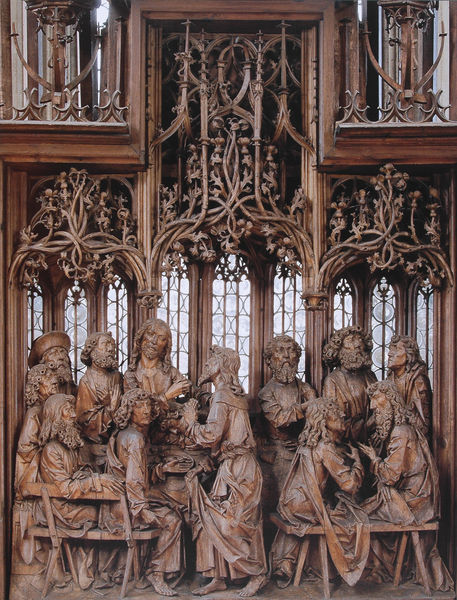
Titel: Heilig-Blut-Altar, Mittelschrein: Letztes Abendmahl
Künstler: Tilman Riemenschneider
Standort: Rothenburg ob der Tauber
Institution: St. Jakob
Schlagwörter: blätter, gemälde, gruppe, menschen, sitzen, fenster, glas, holz, männer, schmuck, stühle, säulen, tisch, leute, versammlung, bärte, wand, bibel, bild, kirche, figur, gotik, locken, ranken, skulptur, relief, bank, figuren, essen, floral, ornamente, plastik, kreuz, religion, münchen, beten, bleiglas, altar, bänke, schnitzerei, kerzenhalter, orgel, skulpturen, statuen, christus, jesus, hilfe, apsis, chor, reichtum, heilige, abendmahl, anbeten, jünger, schrein, geschnitzt, schnitzwerk, basilika, maßwerk, strebewerk, kirchenfenster, fiale, spätgotik, retabel, schnitzaltar, schnitzkunst, apostel, judas, letztes abendmahl, gespränge, altarschrein, riemenschneider, lindenholz, schitzerei, heilig blut, letzte, rotenburg, sünder, apostell, letztes, vollrelief, kirchenreichtung, schwanzwürste